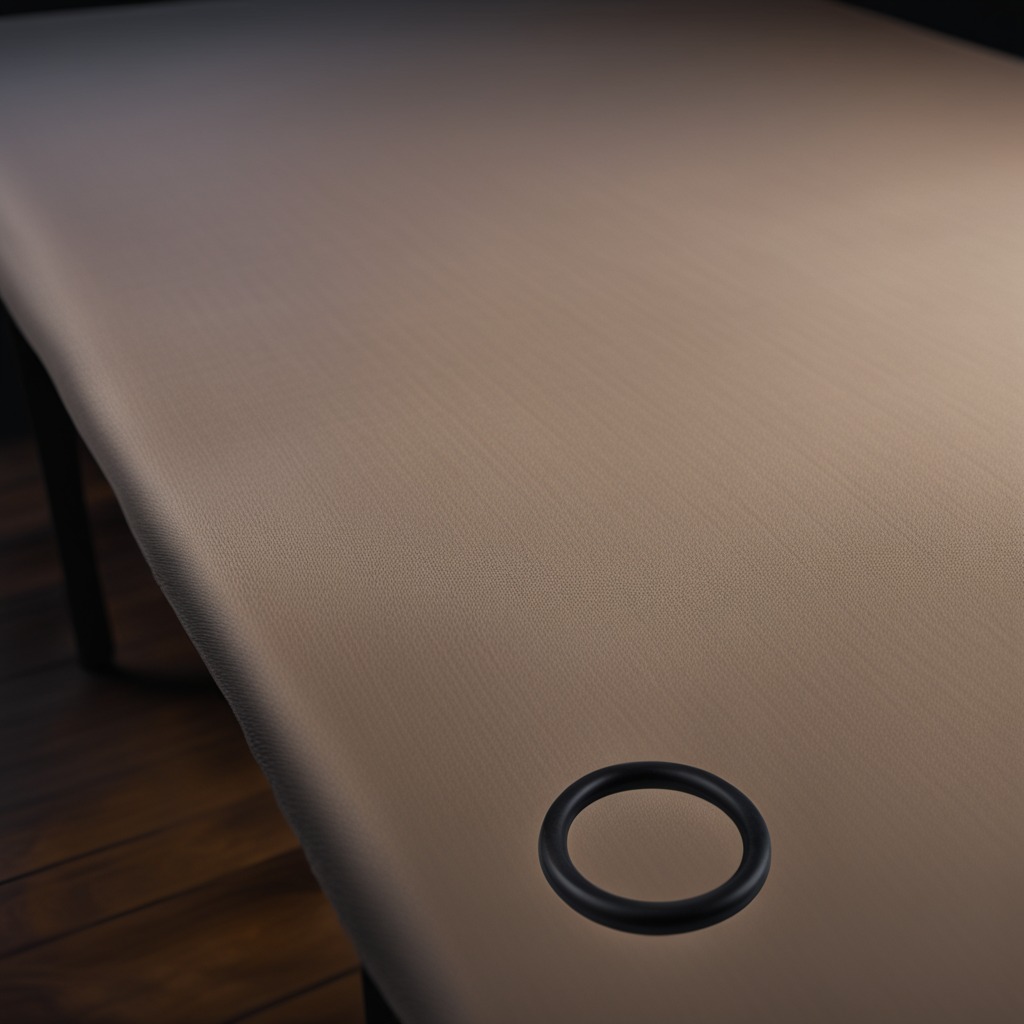
A rubber O-ring is lying on a wooden table.